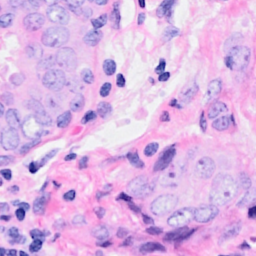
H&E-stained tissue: Breast